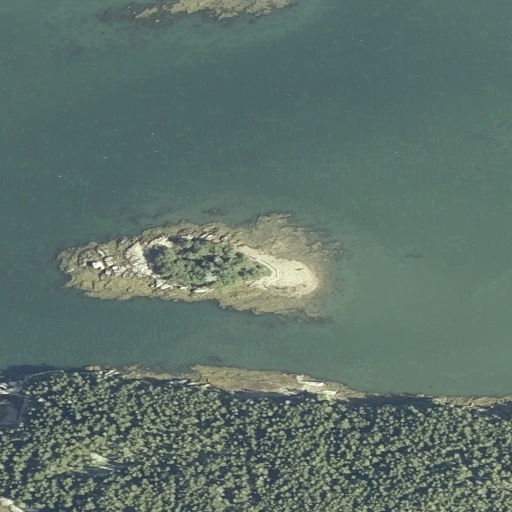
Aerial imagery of island in Maine named Money Island containing open water, herbaceous wetlands, evergreen forest, grassland, and woody wetlands